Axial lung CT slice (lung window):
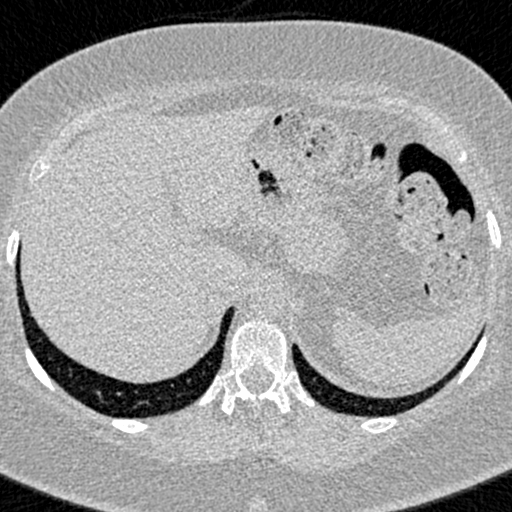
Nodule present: no